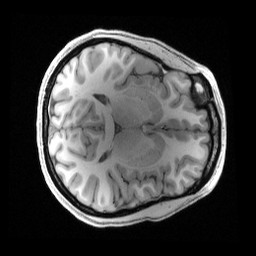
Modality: T1w
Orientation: axial
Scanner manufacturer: siemens
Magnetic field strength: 3 T
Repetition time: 2.4 s
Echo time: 0.00222 s